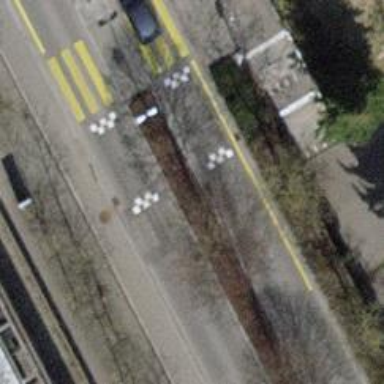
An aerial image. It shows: Traffic calming cushion.